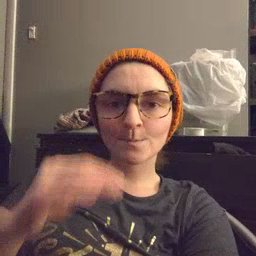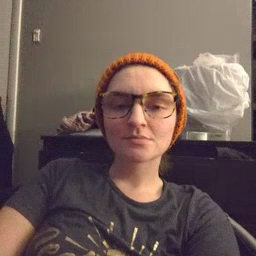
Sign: home